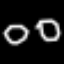
Label: octagon